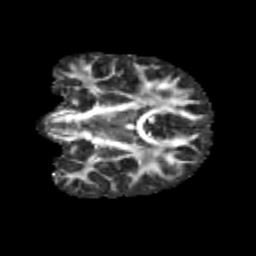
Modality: FA
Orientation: coronal
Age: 9
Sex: male
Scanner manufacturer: siemens
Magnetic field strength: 3 T
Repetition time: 3.8 s
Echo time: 0.07 s